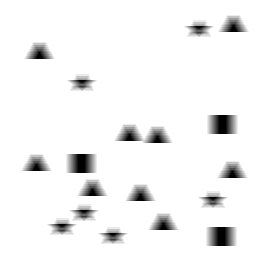
Squares: 3
Triangles: 9
Stars: 6
Total shapes: 18